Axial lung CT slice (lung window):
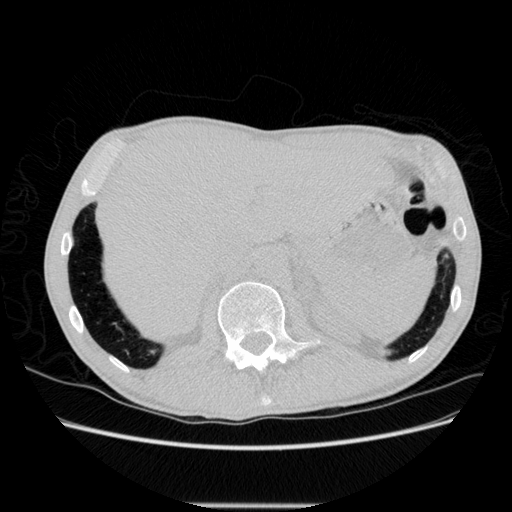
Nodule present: no